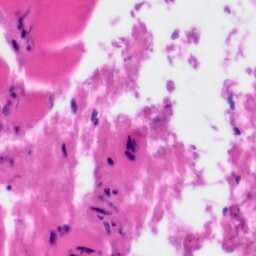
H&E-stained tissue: Tonsil